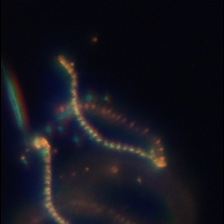
Taxon: Chaetoceros
Group: Diatoms